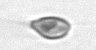
Label: Chrysochromulina